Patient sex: M
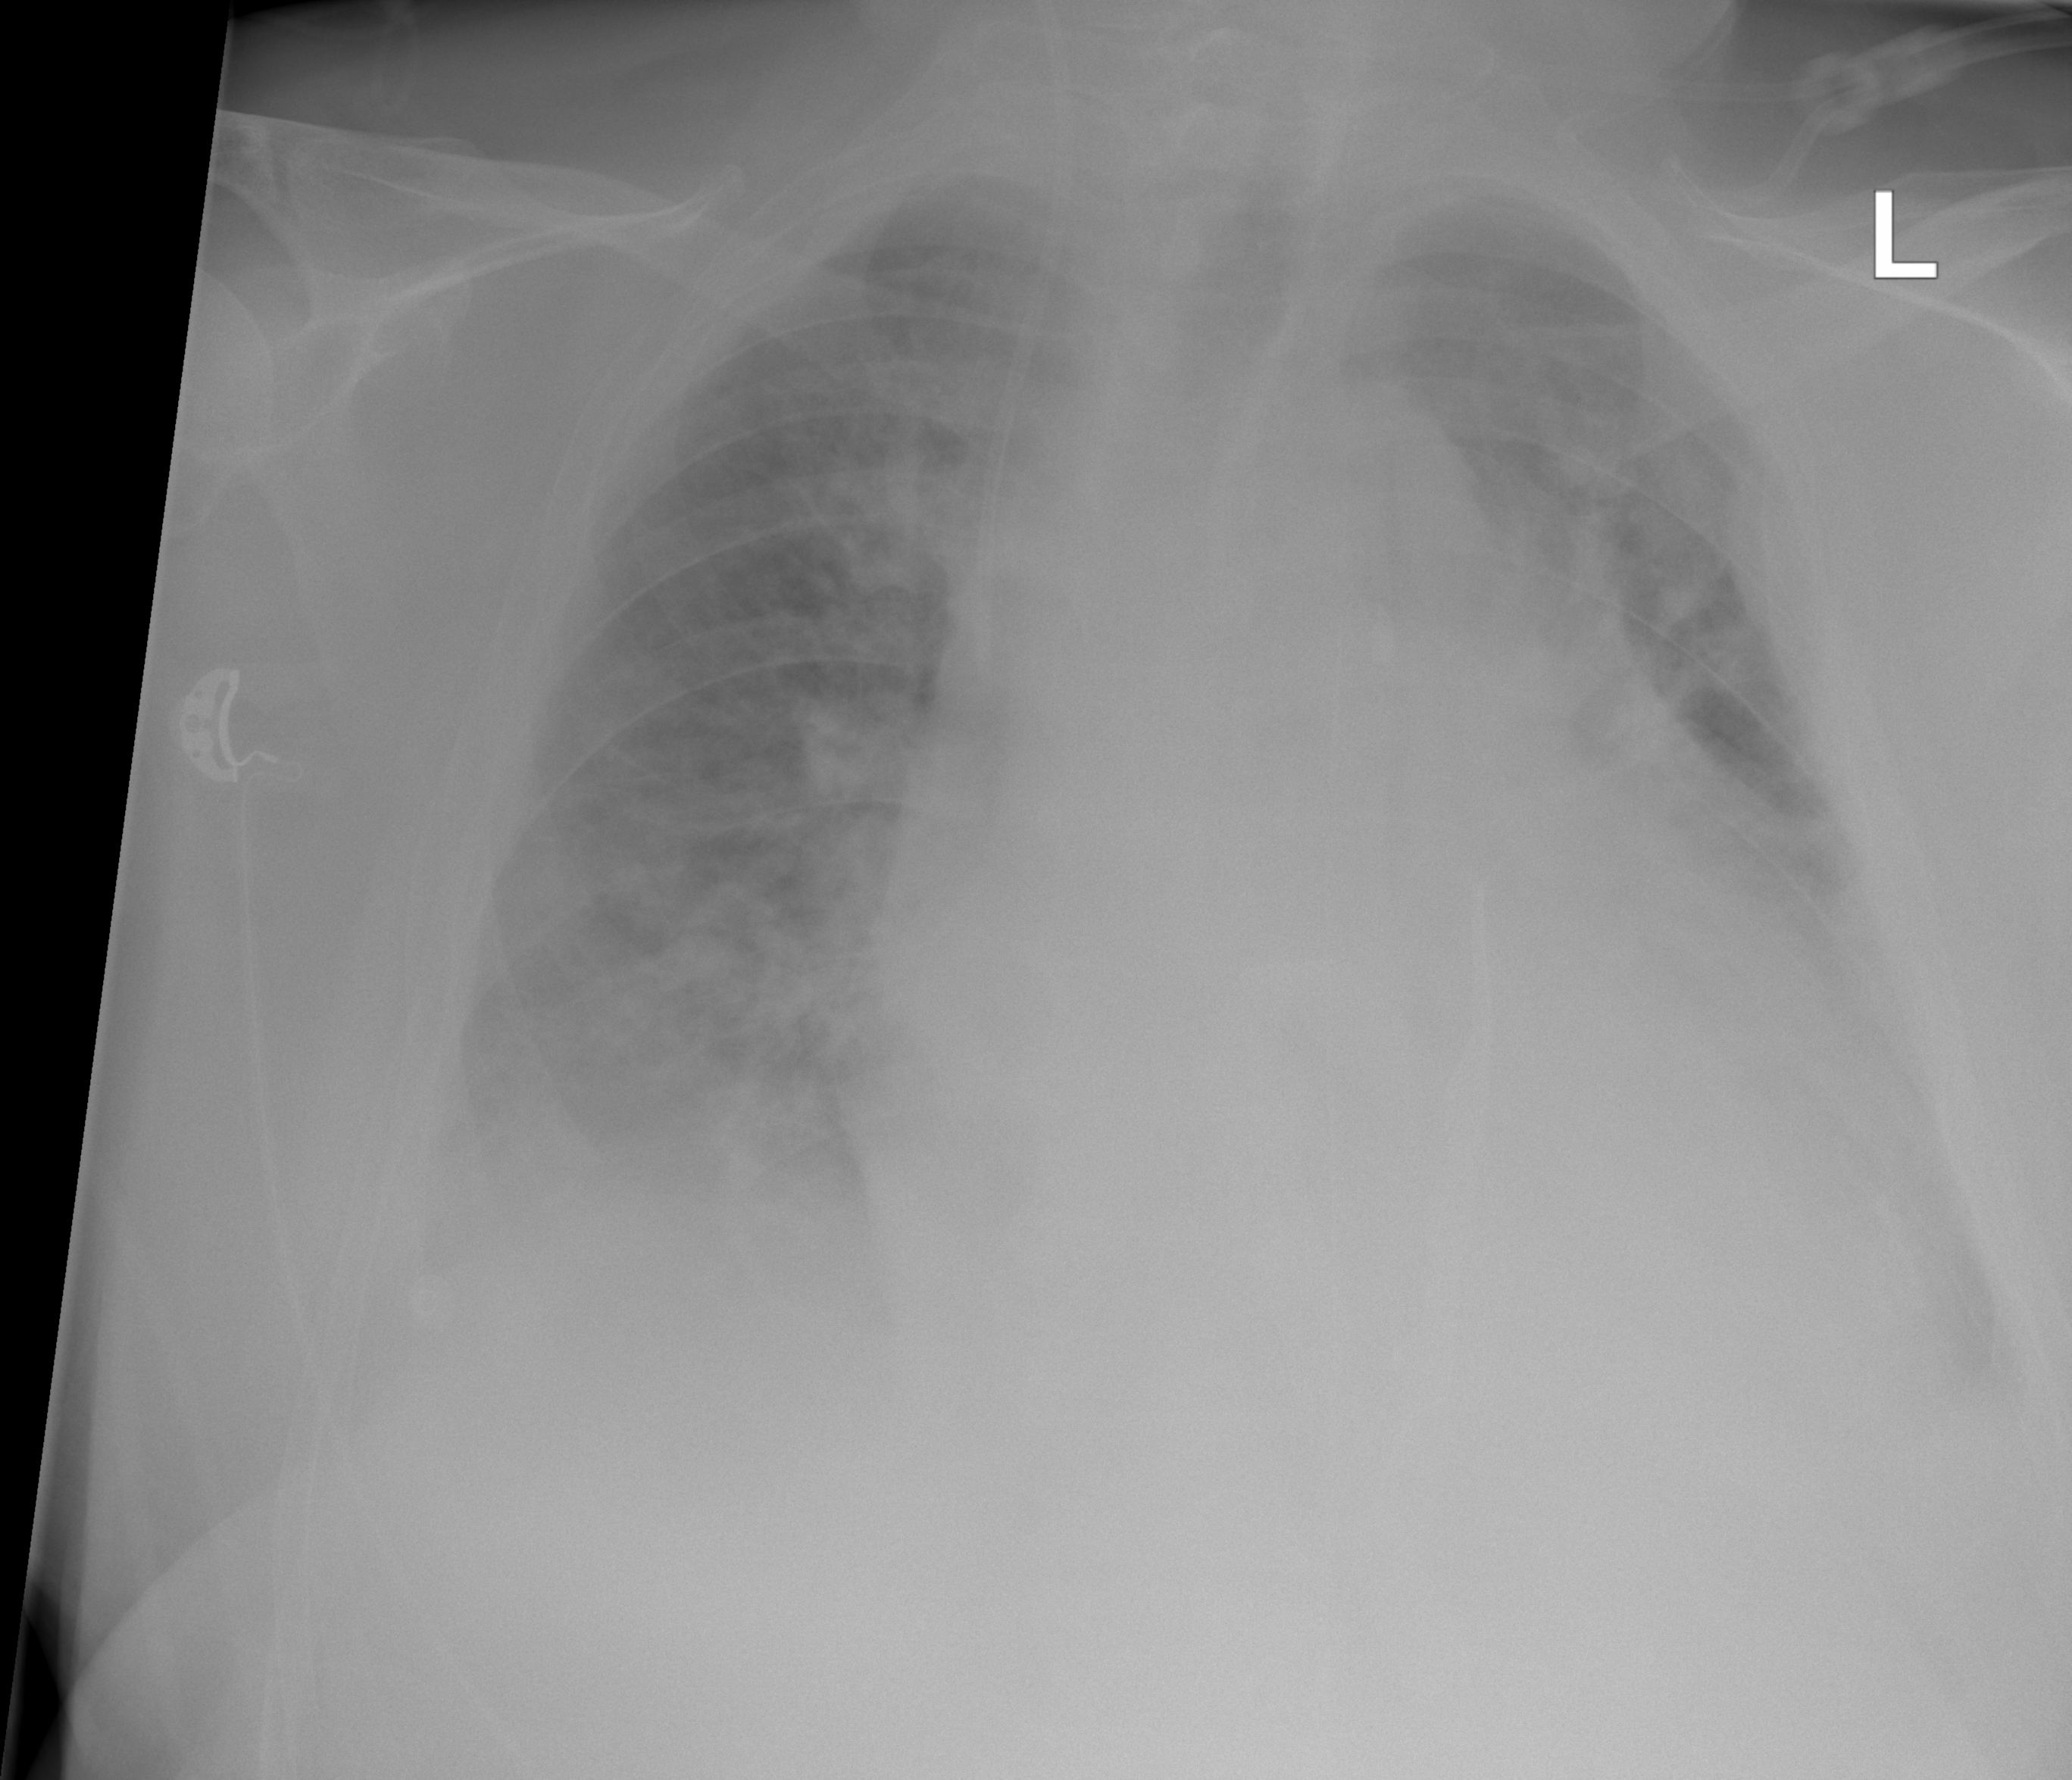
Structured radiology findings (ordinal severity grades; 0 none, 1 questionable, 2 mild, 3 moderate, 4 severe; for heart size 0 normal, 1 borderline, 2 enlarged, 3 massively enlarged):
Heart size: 3
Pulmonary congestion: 3
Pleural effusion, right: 2
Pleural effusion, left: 0
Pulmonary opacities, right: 3
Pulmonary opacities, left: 3
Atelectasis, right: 2
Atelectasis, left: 0